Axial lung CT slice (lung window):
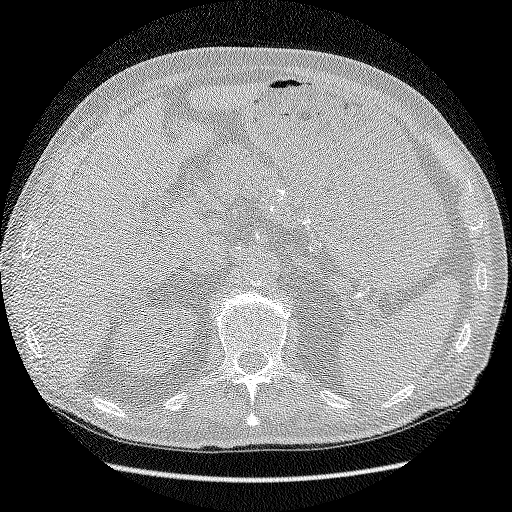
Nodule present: no